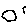
Label: circle